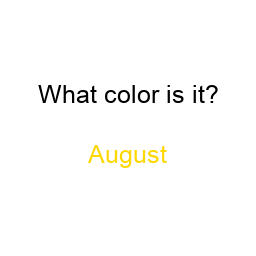
Color: gold
Background color: white
Question text color: black